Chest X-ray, PA view. Patient: 63 years old, sex F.
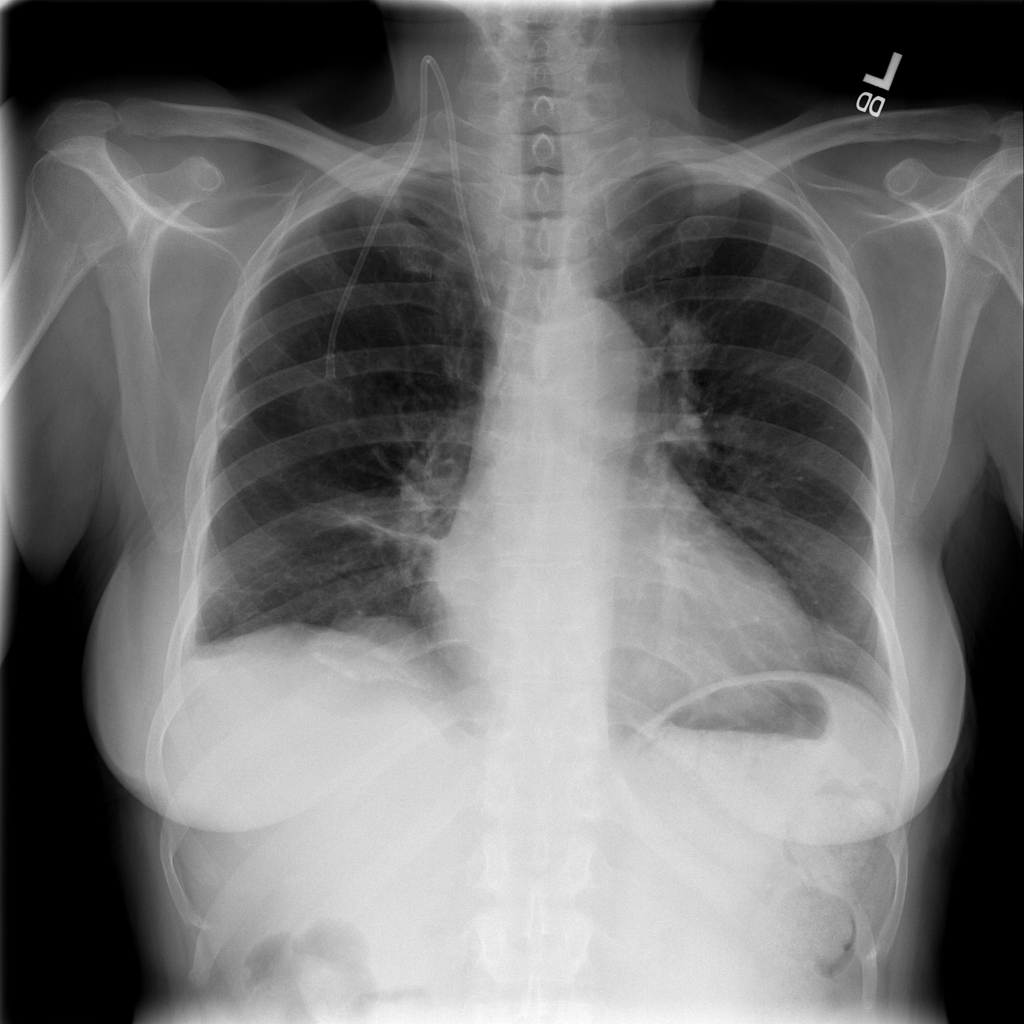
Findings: Mass